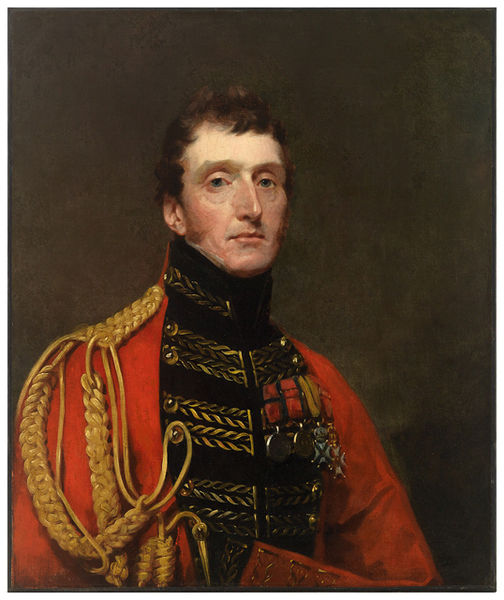
Titel: Lieutenant-General, the Honorable William Stewart (1772-1827)
Künstler: Henry Raeburn
Standort: Amherst (Massachusetts, USA)
Institution: Mead Art Museum, Amherst College
Schlagwörter: military, red, soldier, black, face, gold, hair, nose, painting, portrait, sit, yellow, brown, man, background, eyes, ribbon, uniform, mouth, army, person, clothes, historical, history, lips, stare, medal, blank, royalty, posed, officer, sideburns, general, tassles, braid, medals, brunette, torso, guy, tribute, dude, badges, badge, tassels, caucasian, brocade, homo, awards, award, mam